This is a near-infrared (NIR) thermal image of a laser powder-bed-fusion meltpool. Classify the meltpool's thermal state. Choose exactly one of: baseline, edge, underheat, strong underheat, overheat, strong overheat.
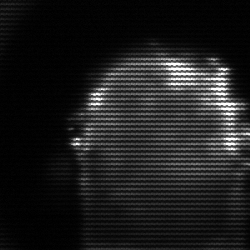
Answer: baseline